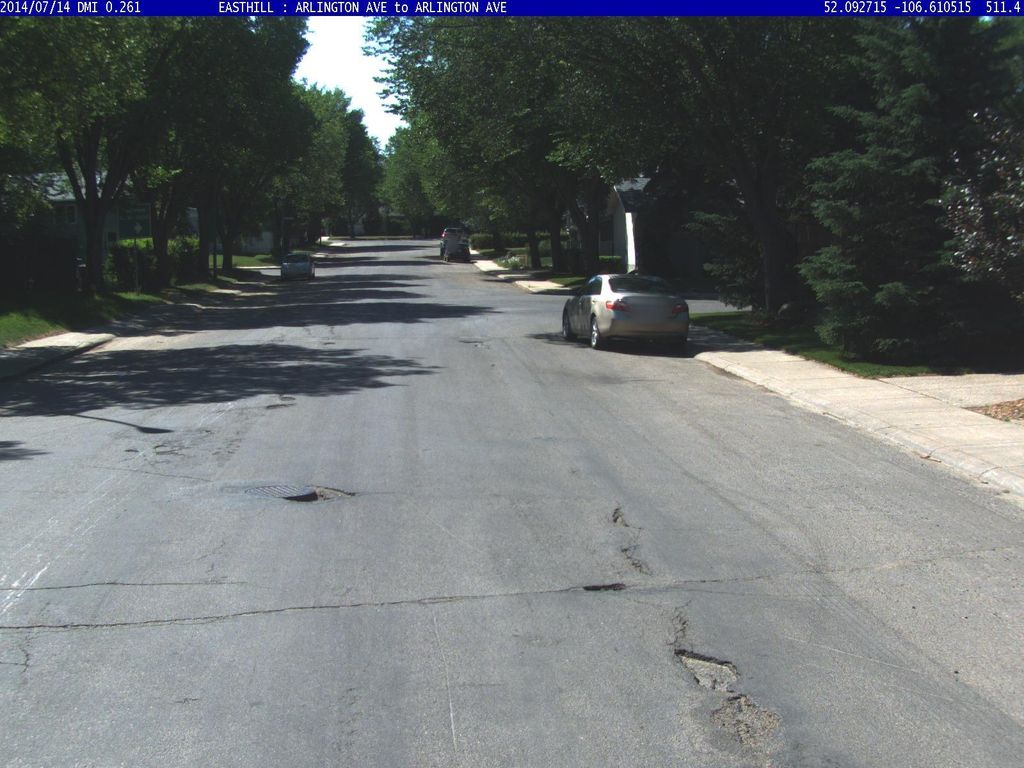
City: saskatoon